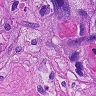
Metastatic tissue present: yes